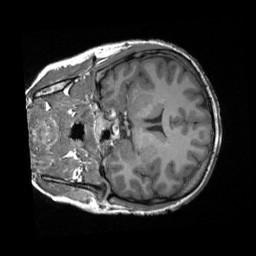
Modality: T1w
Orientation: coronal
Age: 26
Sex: female
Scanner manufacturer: siemens
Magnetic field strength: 3 T
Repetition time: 1.9 s
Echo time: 0.00226 s